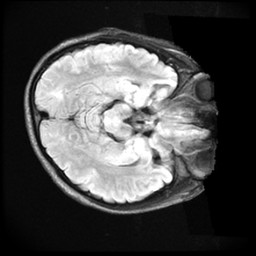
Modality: FLAIR
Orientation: axial
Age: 24
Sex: female
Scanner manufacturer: ge
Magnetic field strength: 3 T
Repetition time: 11 s
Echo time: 0.1497 s